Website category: restaurant
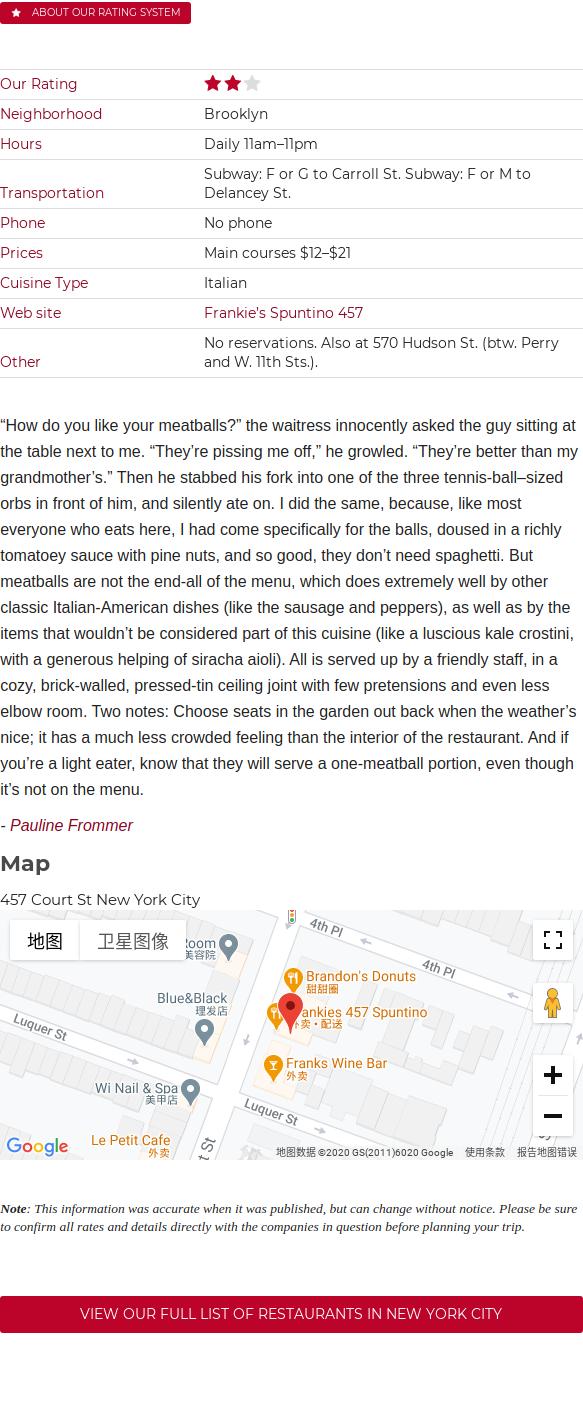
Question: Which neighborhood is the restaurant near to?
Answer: Brooklyn

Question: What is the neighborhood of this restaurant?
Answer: Brooklyn

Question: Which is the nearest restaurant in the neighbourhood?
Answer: Brooklyn

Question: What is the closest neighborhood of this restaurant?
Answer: Brooklyn

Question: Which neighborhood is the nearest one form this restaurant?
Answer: Brooklyn

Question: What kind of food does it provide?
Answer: Italian

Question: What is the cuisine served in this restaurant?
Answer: Italian

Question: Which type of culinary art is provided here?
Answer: Italian

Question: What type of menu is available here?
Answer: Italian

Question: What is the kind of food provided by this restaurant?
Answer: Italian

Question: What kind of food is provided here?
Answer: Italian

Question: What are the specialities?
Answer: Italian

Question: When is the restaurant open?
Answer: Daily 11am11pm

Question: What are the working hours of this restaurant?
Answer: Daily 11am11pm

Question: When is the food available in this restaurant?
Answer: Daily 11am11pm

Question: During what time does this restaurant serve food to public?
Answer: Daily 11am11pm

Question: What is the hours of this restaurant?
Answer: Daily 11am11pm

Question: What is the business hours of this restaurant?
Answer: Daily 11am11pm

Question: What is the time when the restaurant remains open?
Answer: Daily 11am11pm

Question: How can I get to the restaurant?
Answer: Subway: F or G to Carroll St. Subway: F or M to Delancey St.

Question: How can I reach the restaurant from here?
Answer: Subway: F or G to Carroll St. Subway: F or M to Delancey St.

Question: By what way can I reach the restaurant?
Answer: Subway: F or G to Carroll St. Subway: F or M to Delancey St.

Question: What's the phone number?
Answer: No phone

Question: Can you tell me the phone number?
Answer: No phone

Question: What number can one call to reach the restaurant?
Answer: No phone

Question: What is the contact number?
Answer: No phone

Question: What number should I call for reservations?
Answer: No phone

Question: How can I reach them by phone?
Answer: No phone

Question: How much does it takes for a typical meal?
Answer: Main courses $12$21

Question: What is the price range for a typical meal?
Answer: Main courses $12$21

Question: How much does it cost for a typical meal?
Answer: Main courses $12$21

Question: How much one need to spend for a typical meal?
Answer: Main courses $12$21

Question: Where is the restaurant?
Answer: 457 Court St New York City

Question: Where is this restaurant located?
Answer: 457 Court St New York City

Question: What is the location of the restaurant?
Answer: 457 Court St New York City

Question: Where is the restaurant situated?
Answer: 457 Court St New York City

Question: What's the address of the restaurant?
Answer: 457 Court St New York City

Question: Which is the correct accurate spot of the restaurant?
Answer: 457 Court St New York City

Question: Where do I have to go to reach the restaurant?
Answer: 457 Court St New York City